Question: I'm trying to learn how to use storyboards but am having a problem with control-dragging from my Table View to the detail view; it basically, doens't 'auto-connect' like I have something configure wrong.
Here's what it kinda looks like:

Should I even be able to do this?
Here's my code for cell creation:
'''
-(UITableViewCell *) tableView:(UITableView *)tableView cellForRowAtIndexPath:(NSIndexPath *)indexPath{
static NSString *CellIdentifier=@"MyCell";
UITableViewCell *cell=[tableView dequeueReusableCellWithIdentifier:CellIdentifier];
if(cell==nil){
cell=[[UITableViewCell alloc] initWithStyle:UITableViewCellStyleDefault reuseIdentifier:CellIdentifier];
}
cell.textLabel.text=self.tasks[indexPath.row];
return cell;
}
'''
Here's the code in my view controller (although this wouldn't seem relevant):
'''
-(void) tableView:(UITableView *)tableView didSelectRowAtIndexPath:(NSIndexPath *)indexPath
{
[self performSegueWithIdentifier:@"taskSegue" sender:self.tasks[indexPath.row]];
}
-(void) prepareForSegue:(UIStoryboardSegue *)segue sender:(id)sender{
UIViewController *destination = segue.destinationViewController;
if([segue.identifier isEqualToString:@"taskSegue"])
[destination setValue:sender forKeyPath:@"task"];
else
destination = [segue.destinationViewController topViewController];
[destination setValue:self forKeyPath:@"delegate"];
}
'''
thx fo
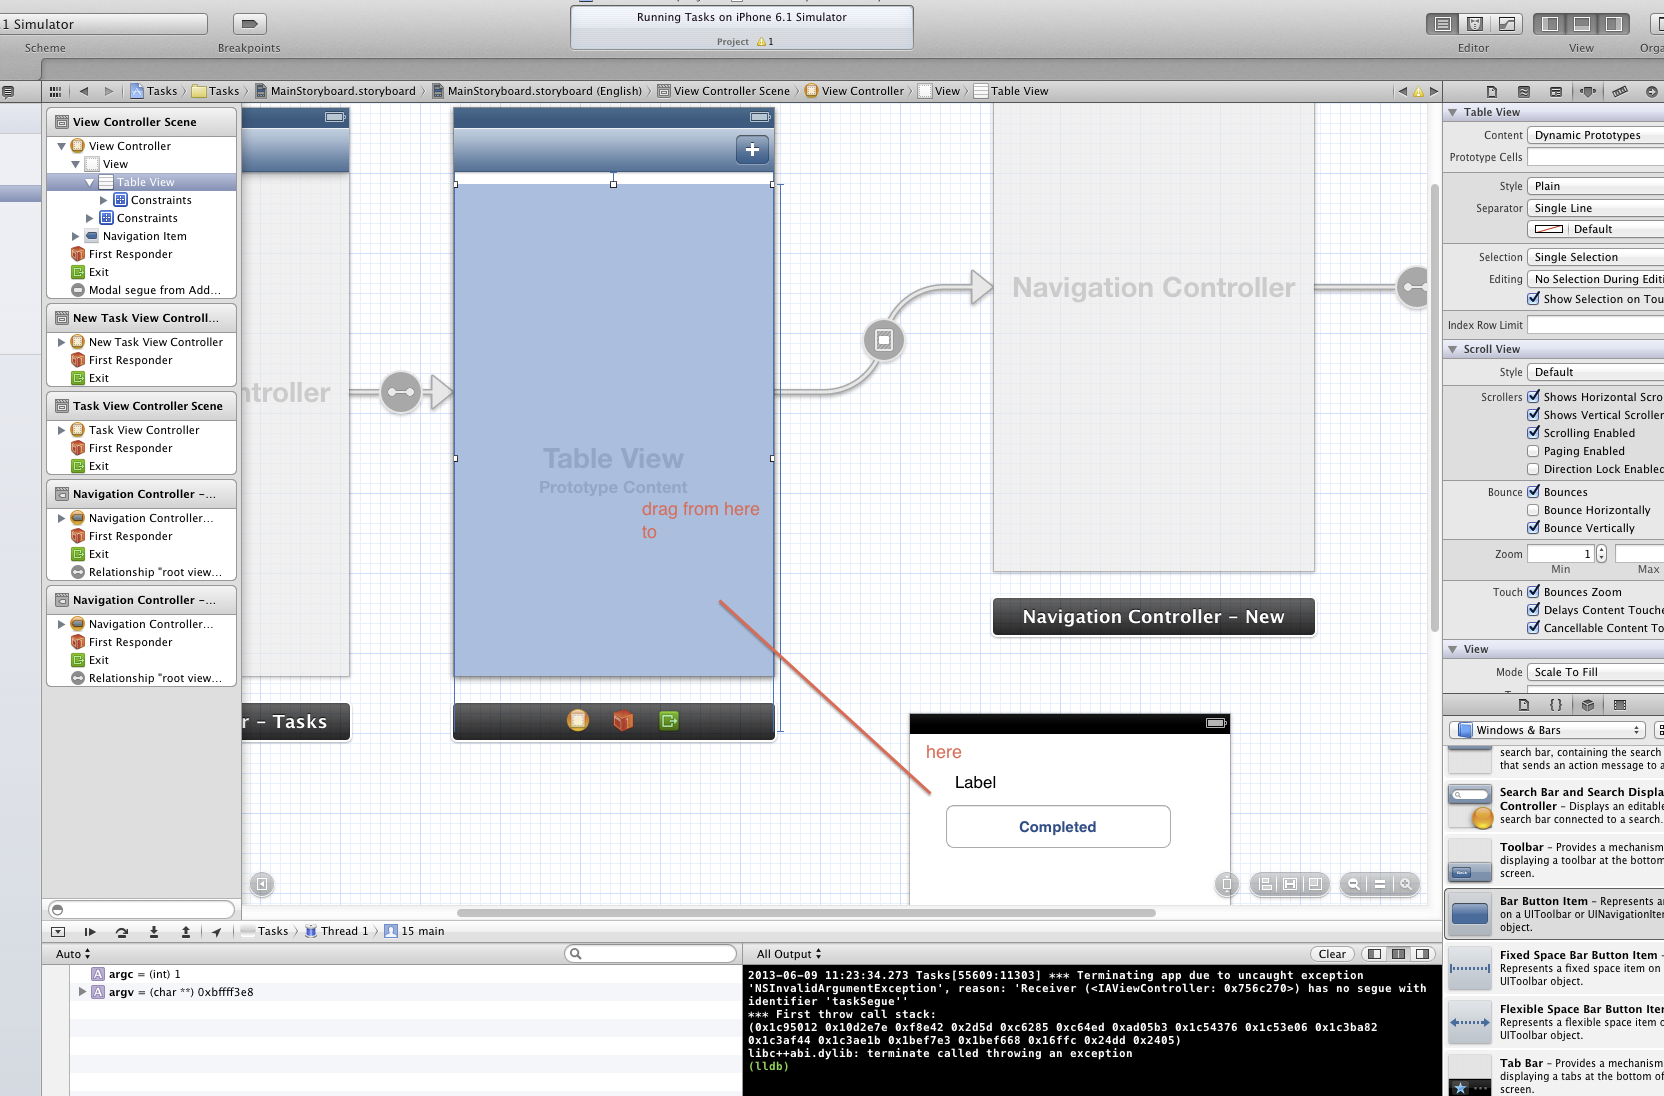
Answer: If you are looking for a detail view while selecting a cell from the tableview, you should conrol drag from the cell in the tableview controller and connect to your detail viewController.